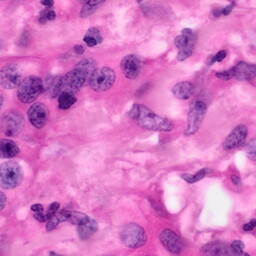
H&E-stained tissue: Pancreatic